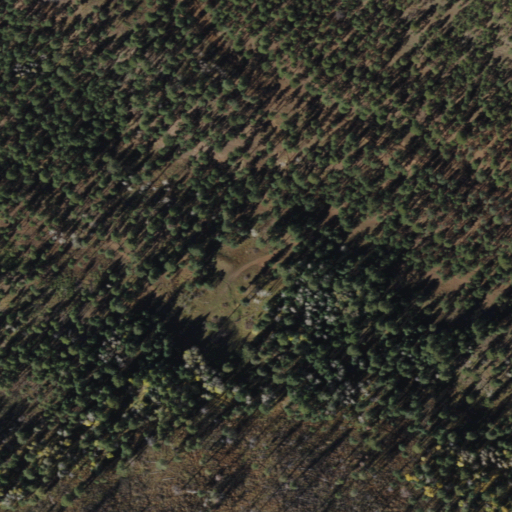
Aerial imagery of mountain in Arizona named Pierce Mountain containing only evergreen forest